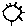
Label: sun